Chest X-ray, PA view. Patient: 48 years old, sex F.
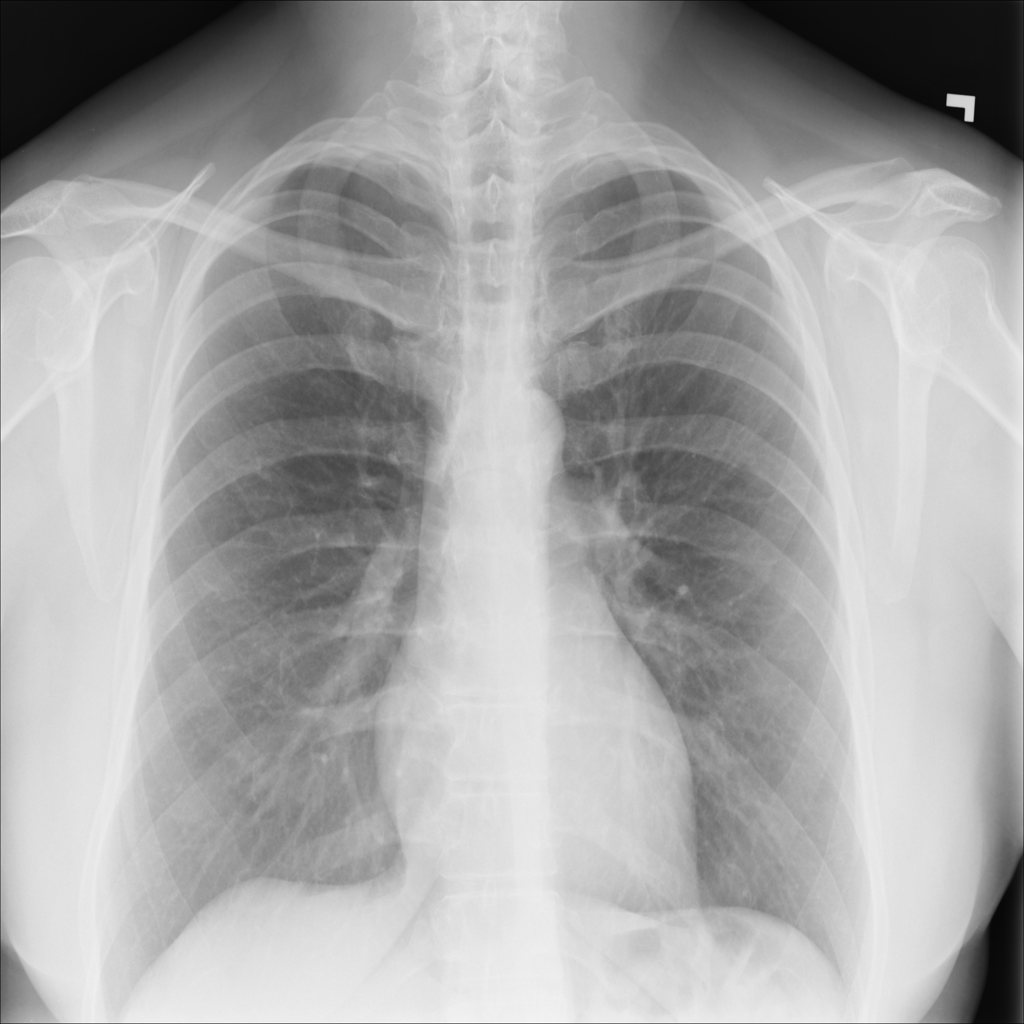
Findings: No Finding